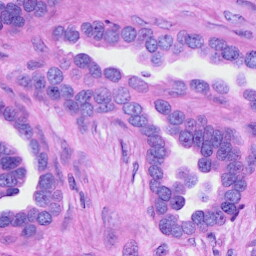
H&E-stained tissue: Ovarian